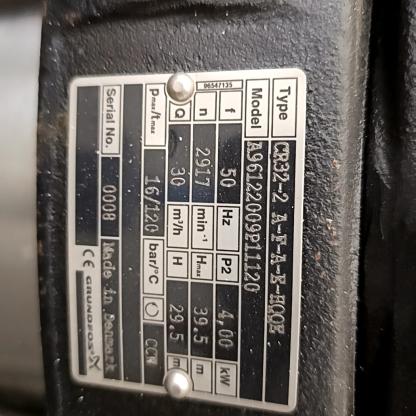
Klasa: tabliczka-znamionowa